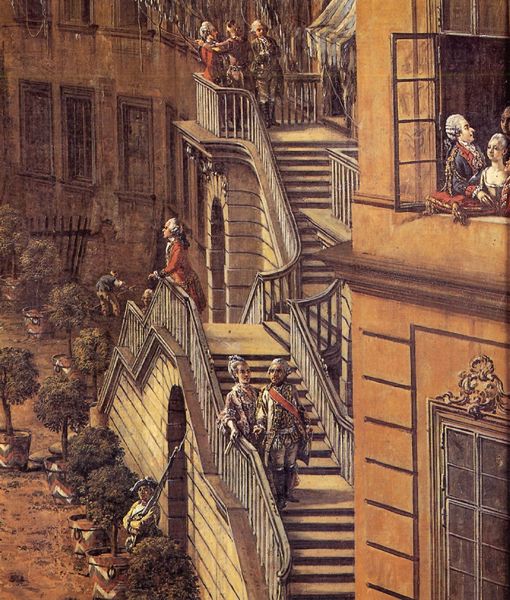
Titel: Ansicht von Warschau mit der Terrasse des Königlichen Schlosses
Künstler: Canaletto
Standort: Warschau, Nationalmuseum (EU - PL)
Schlagwörter: bäume, fenster, dame, rot, fächer, rock, barock, wache, rokoko, perücke, schärpe, kübel, treppe, gewehr, edeldame, kniebundhosen, perrücke, barrock, olivenbäume